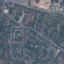
Label: Residential